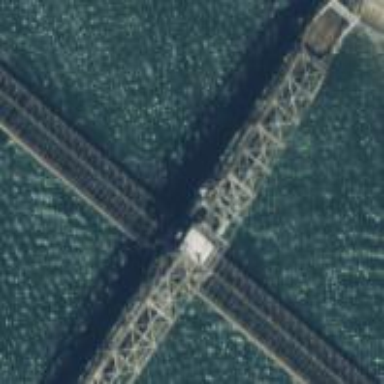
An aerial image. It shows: Breakwater structure.